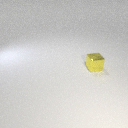
small yellow metal cube